Field crop: tomato
Growth stage: 1
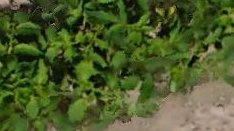
Species: tomato